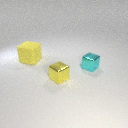
small cyan metal cube to the right of small yellow metal cube